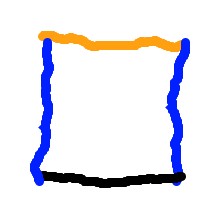
Shape: square